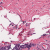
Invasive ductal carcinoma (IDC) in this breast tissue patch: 1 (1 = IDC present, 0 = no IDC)